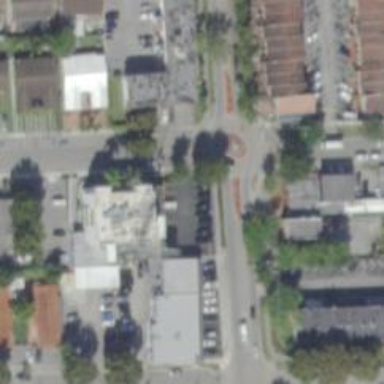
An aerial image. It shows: Tertiary road with asphalt surface leading to roundabout.